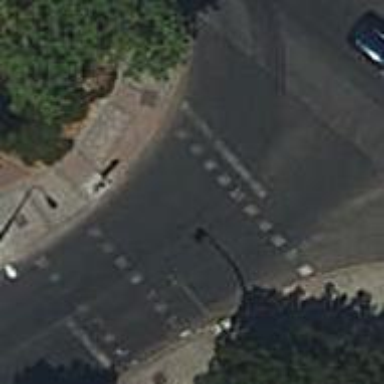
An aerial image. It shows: Zebra crossing with traffic signals.